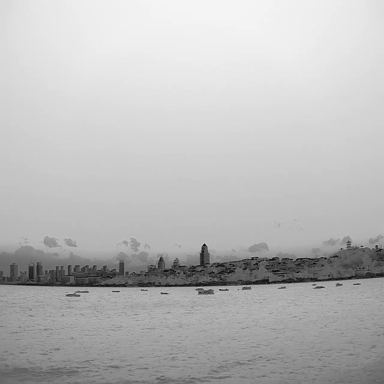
There are 11 bulk_carriers in the infrared image.